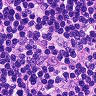
Metastatic tissue present: no